Question: On iOS some photos are displayed sideways (i.e rotated 90 degrees). This seems to affect some photos randomly but consistently(i.e photos that are displayed sideways are always displayed sideways) and happens more often with Live Photos. I use image_picker (<URL> to select the images. The problem persists irrespective of the widget used to display the photo.

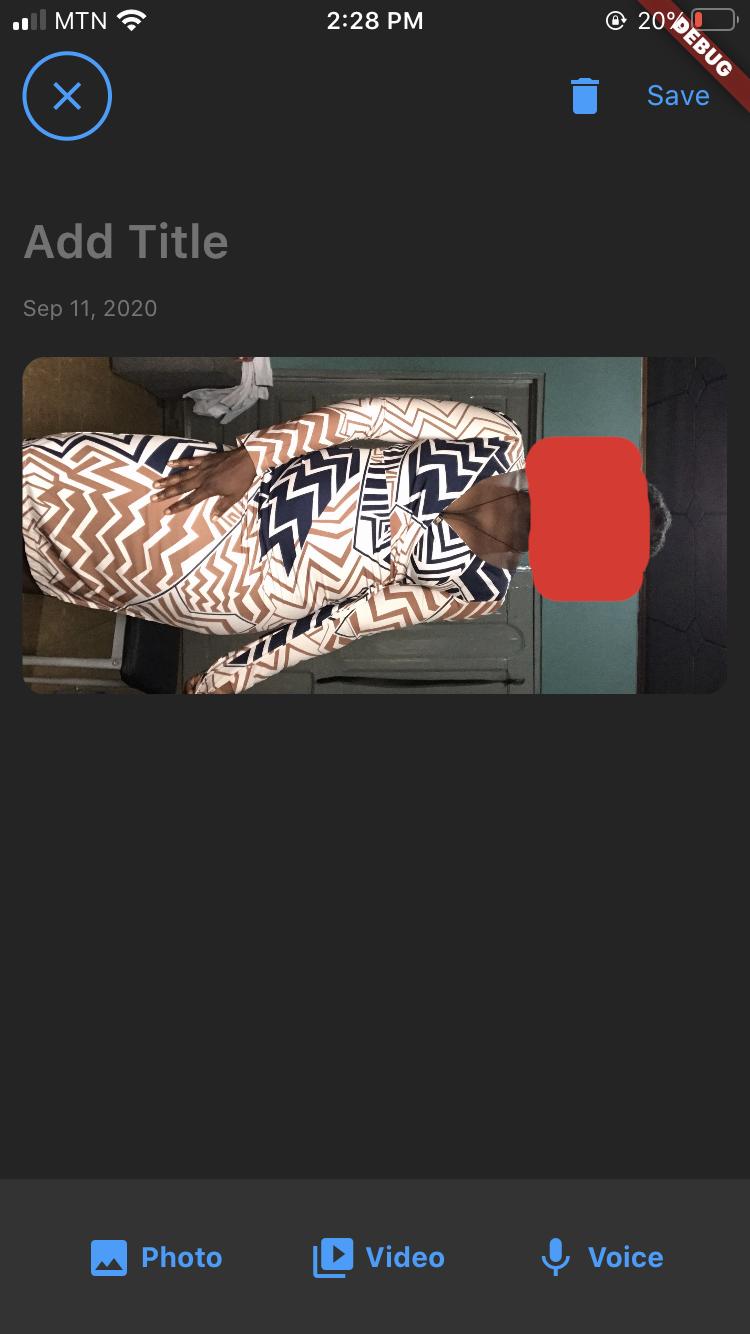
Answer: Using <URL> as the starting point, I was able to fix it by analyzing different images where rotation happens to tease out a pattern. This may be very specific to my case but it works for me at this point.
'''
Future<void> applyRotationFix(String originalPath) async {
try {
Map<String, IfdTag> data = await readExifFromFile(File(originalPath));
print(data);
int length = int.parse(data['EXIF ExifImageLength'].toString());
int width = int.parse(data['EXIF ExifImageWidth'].toString());
String orientation = data['Image Orientation'].toString();
if (length != null && width != null && orientation != null) {
if (length > width) {
if (orientation.contains('Rotated 90 CW')) {
img.Image original =
img.decodeImage(File(originalPath).readAsBytesSync());
img.Image fixed = img.copyRotate(original, -90);
File(originalPath).writeAsBytesSync(img.encodeJpg(fixed));
} else if (orientation.contains('Rotated 180 CW')) {
img.Image original =
img.decodeImage(File(originalPath).readAsBytesSync());
img.Image fixed = img.copyRotate(original, -180);
File(originalPath).writeAsBytesSync(img.encodeJpg(fixed));
} else if (orientation.contains('Rotated 270 CW')) {
img.Image original =
img.decodeImage(File(originalPath).readAsBytesSync());
img.Image fixed = img.copyRotate(original, -270);
File(originalPath).writeAsBytesSync(img.encodeJpg(fixed));
}
}
}
} catch (e) {
print(e.toString());
}
}
'''